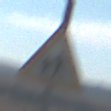
Verkehrszeichen: KinderRechts
Umgebung: Outdoor, Nature
Tageszeit: Midday
Wetter: Clear
Licht: Natural
Jahreszeit: NotSpecified
Kontrast: HighContrast